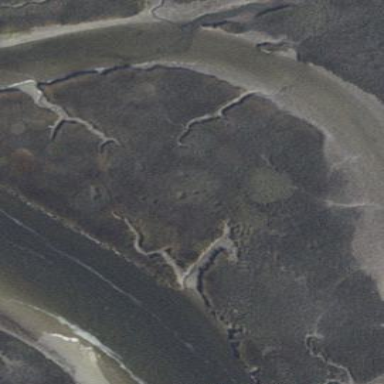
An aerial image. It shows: Lower saltmarsh wetland that is affected by tides.